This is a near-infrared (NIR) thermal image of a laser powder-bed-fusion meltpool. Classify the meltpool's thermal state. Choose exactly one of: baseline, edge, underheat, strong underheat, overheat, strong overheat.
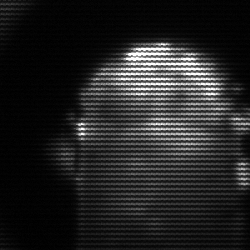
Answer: baseline